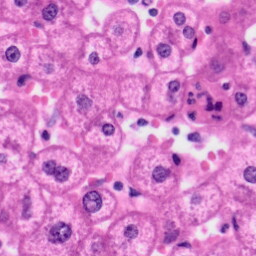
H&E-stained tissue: Liver